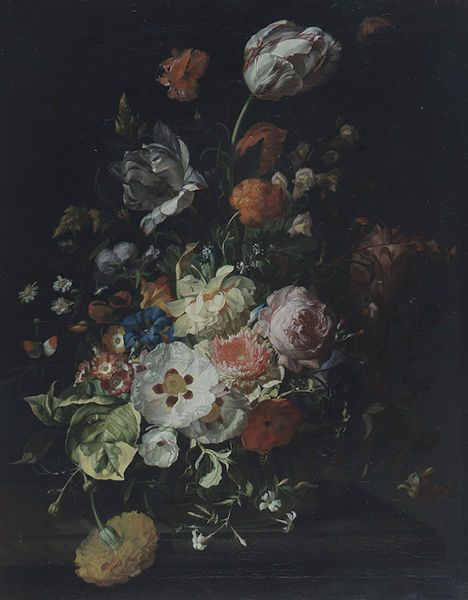
Titel: Blumenstrauss
Künstler: Rachel Ruysch
Standort: Karlsruhe
Institution: Staatliche Kunsthalle Karlsruhe
Schlagwörter: blau, blätter, dunkel, gemälde, rubens, schatten, weiß, gelb, grün, blume, blumen, braun, bunt, frankreich, hell, hintergrund, holz, licht, orange, schwarz, tisch, blüte, blüten, gras, rose, rosen, rot, malerei, barock, rembrandt, bild, holland, niederlande, öl, feld, gräser, natur, blatt, pflanzen, kontrast, renaissance, rosa, schwarzer hintergrund, schön, stilleben, stillleben, vase, hellblau, klar, sommer, kommode, schrank, düster, naturalismus, studie, schwer, farben, hellgrün, violett, klein, herbst, weis, bank, wild, dekoration, tulpen, korb, strauss, stil, platte, pfingstrose, gesteck, leuchten, blumenstrauss, bouquet, blühen, blütenblätter, stiel, tulpe, nature morte, stileben, vanitas, arrangement, vergänglichkeit, hängen, gemalt, münchen, rosee, winde, geld, detailliert, groß, blumenstillleben, brett, mohn, stengel, viele, leinwand, geschenk, niederländisch, pracht, ölmalerei, lilie, nelke, schmetterling, tischplatte, welk, dunke, verwelkt, knospe, pfingstrosen, üppig, veilchen, rode, hell-dunkel-kontrast, breugel, breughel, niederländer, holländisch, enzian, insekt, blumenstilleben, dahlien, nelken, lilien, vergissmeinnicht, gebinde, kitsch, goethe, gänseblümchen, klatschmohn, falter, ablage, blumengesteck, astern, bund, morbid, margarite, orchidee, detailiert, mone, stlleben, margeriten, rot blau, fülle, stilllebern, dahlie, stilllebn, päonie, zerfleddert, primel, anemone, caravaggio, textur, gänseblumen, florales, straß, monte, wildblumen, zentralkomposition, kamille, löwenmäulchen, as, bl#tter, hintergrund dunkel, geflammt, pfingsrose, blatt#, grpün#, blä#tter, mimose, buckett, frans floris, buquett, nelöken, oranger, tagetes, wat weiss ich wer das gemalt hat..., bl+te, floran, konsope, kopfe hängen, stilleben#, mairose, fundal, dalia, mairosen, dahlia, dalie, #anemone, tiisch, 500, stillebne, zerfrelldert, farbene, margartie, cemelia, papageientulpen